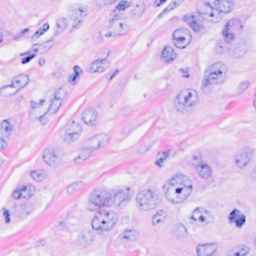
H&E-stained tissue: Breast